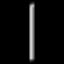
Label: line